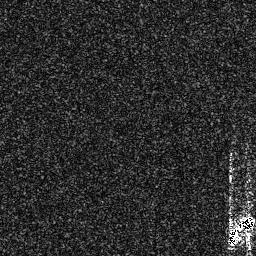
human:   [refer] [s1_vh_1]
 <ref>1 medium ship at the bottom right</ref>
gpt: <box>[[87, 83, 99, 96, 0]]</box>